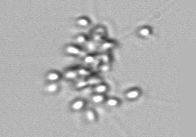
Label: Chaetoceros_didymus_TAG_external_flagellate